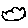
Label: cloud